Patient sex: M
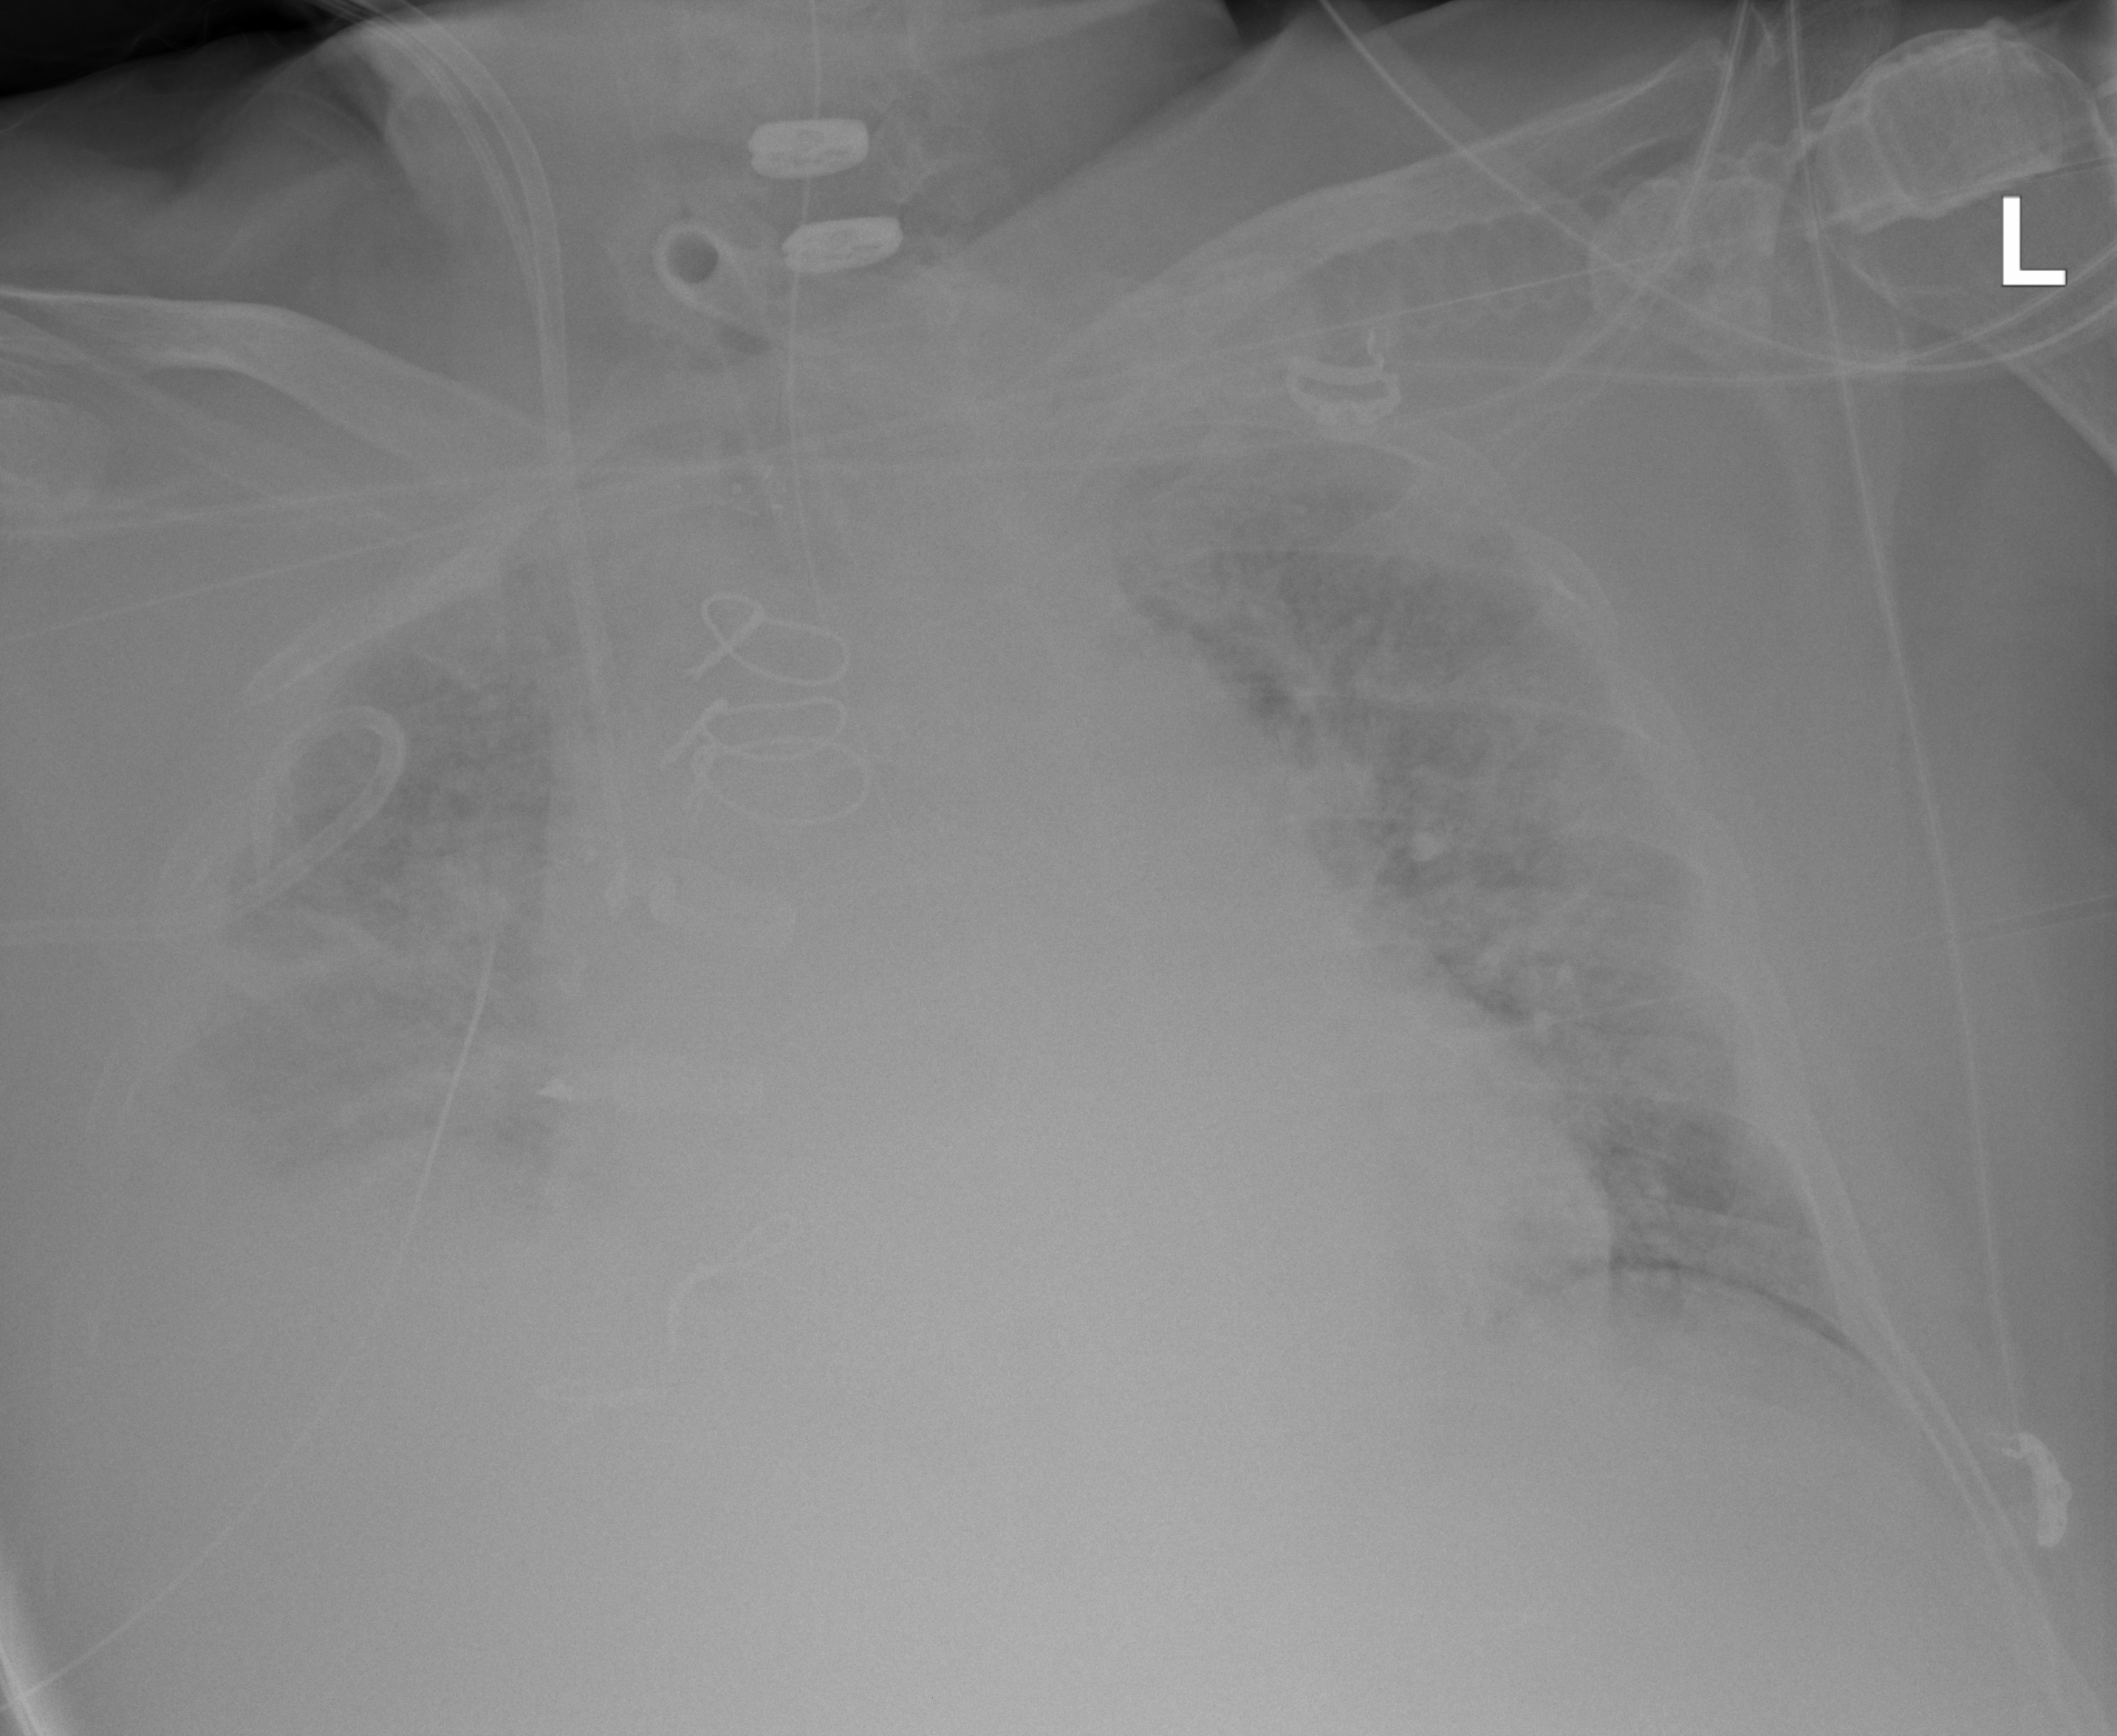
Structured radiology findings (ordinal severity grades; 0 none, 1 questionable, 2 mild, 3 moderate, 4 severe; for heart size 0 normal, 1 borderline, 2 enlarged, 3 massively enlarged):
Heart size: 2
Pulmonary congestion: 2
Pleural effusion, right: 3
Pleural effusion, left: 0
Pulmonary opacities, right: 4
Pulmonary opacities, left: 3
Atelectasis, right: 3
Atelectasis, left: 2